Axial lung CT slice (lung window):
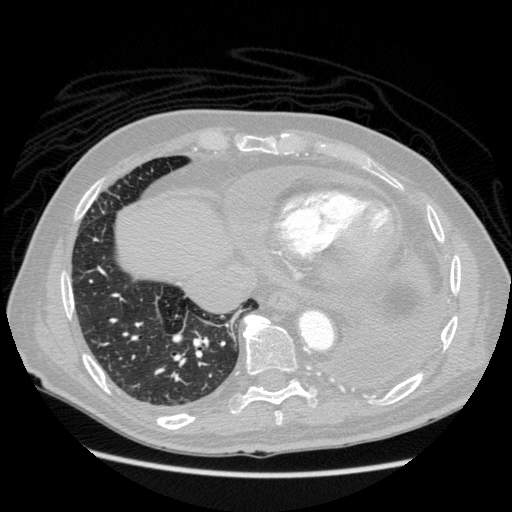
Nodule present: no